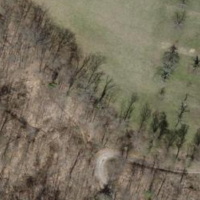
EUNIS habitat code: 41
Species observed at this site:
Cephalanthera rubra